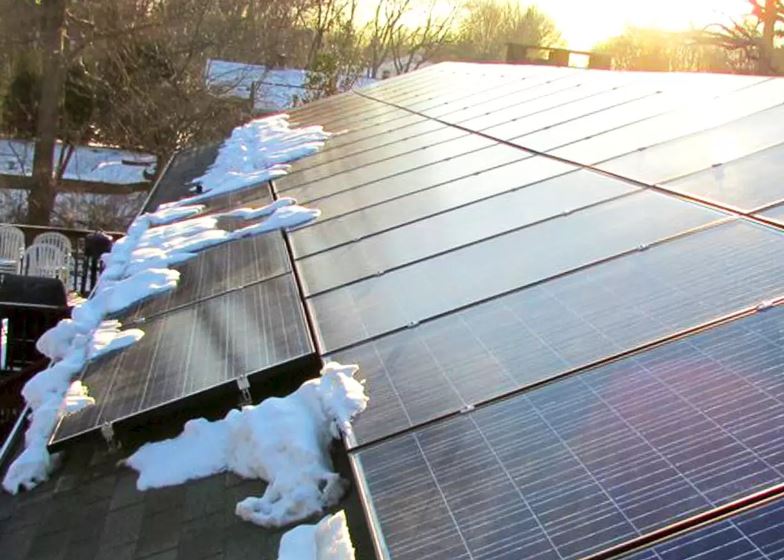
Label: Snow-Covered